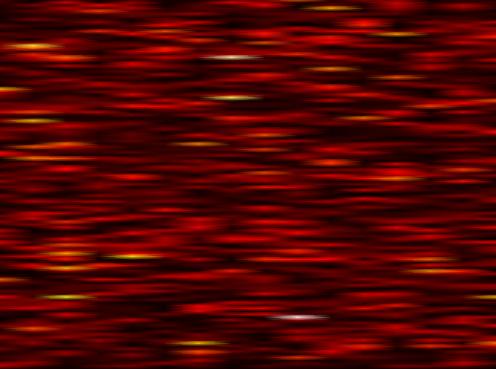
Label: FBMC